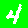
Digit: 4